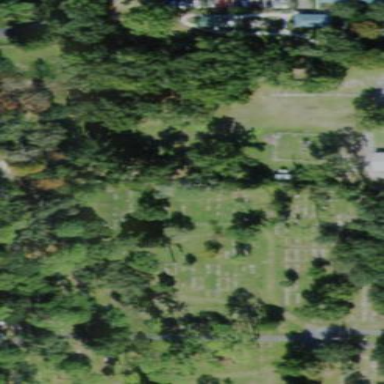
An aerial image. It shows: Cemetery.